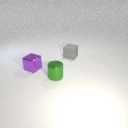
small purple metal cube in front of small gray rubber cube